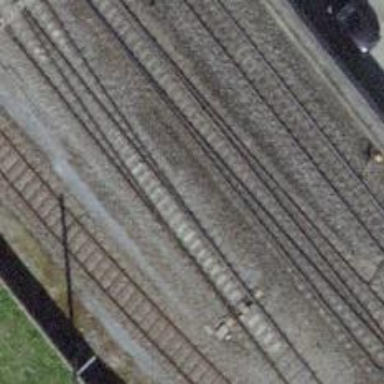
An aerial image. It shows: Single-track electrified railway siding with contact line.